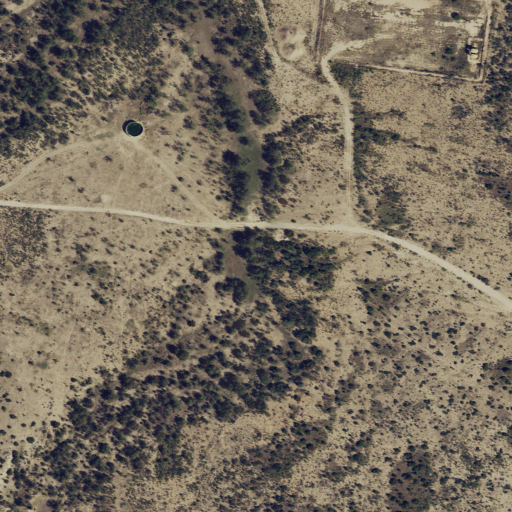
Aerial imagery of valley in Texas named Fortyone Draw containing shrub, grassland, open development, and low intensity development